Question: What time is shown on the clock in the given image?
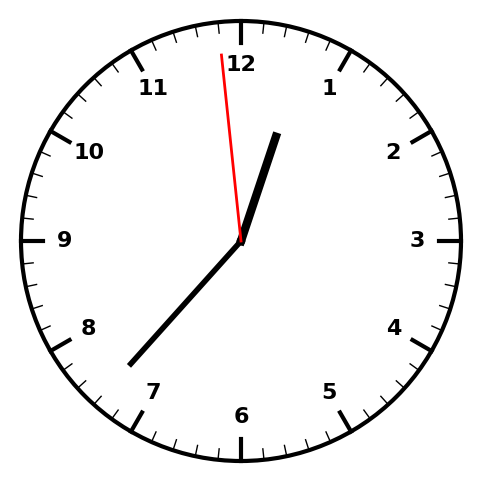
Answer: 12:36:59